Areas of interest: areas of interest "May 1st Mountain Provincial Forest Eco-Tourism Area"
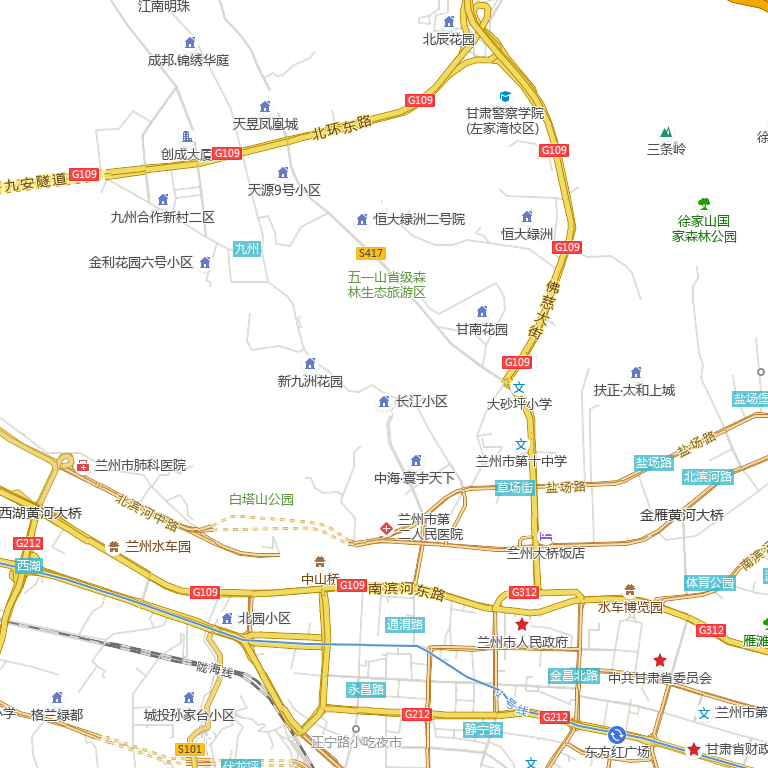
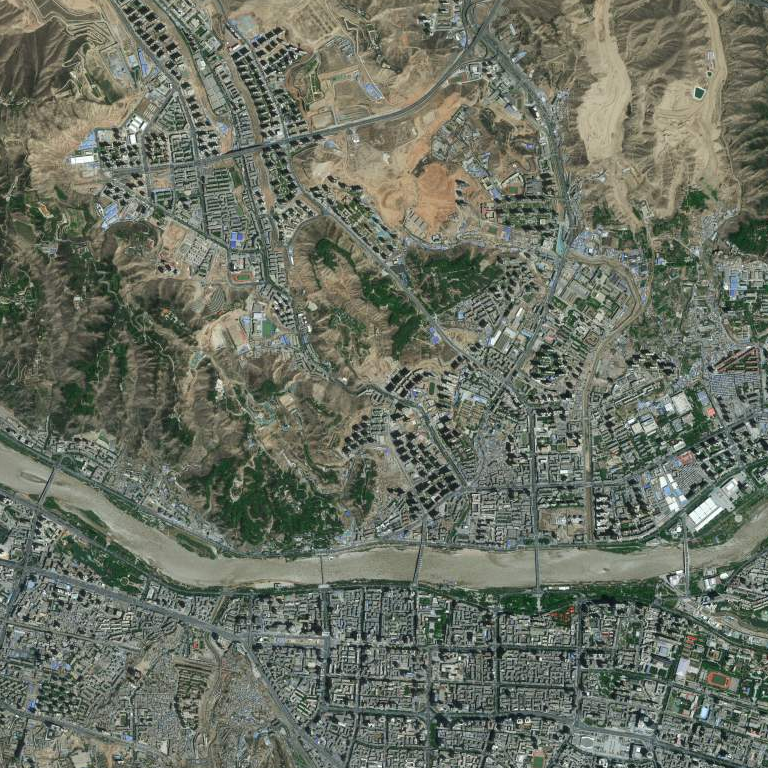